Current action and preconditions to check: trajectory_clear

Your task: For each precondition in the list above, predict whether it will hold at this action.

Consider the current scene as observed from the mobile robot's camera, and analyze the predicted future states of all dynamic agents (e.g., people, animals, vehicles, or any moving entities) within the NEXT SECOND.

IMPORTANT: Only answer "very likely" if you are absolutely certain—based on strong, clear evidence—that a dynamic agent will violate the precondition in the predicted future state. Do NOT answer "very likely" for unlikely, ambiguous, or low-probability risks.

Ask yourself for each precondition: Is there a high probability, with clear and convincing evidence, that the predicted future states of any dynamic agent will interfere with the predicted future state of the currently executing action within the NEXT SECOND, causing that precondition to fail?

Assess the risk level based on these predictions. Use "likely" or "very likely" if motions create a clear risk of interference.

Use "neutral" or "improbable" if agents are nearby but their predicted paths are clearly diverging or non-conflicting.

Failure Risk Categories: "very improbable", "improbable", "neutral", "likely", "very likely"

Answer Format: Output ONLY the probability_of_failure value from these categories: "very improbable", "improbable", "neutral", "likely", "very likely"

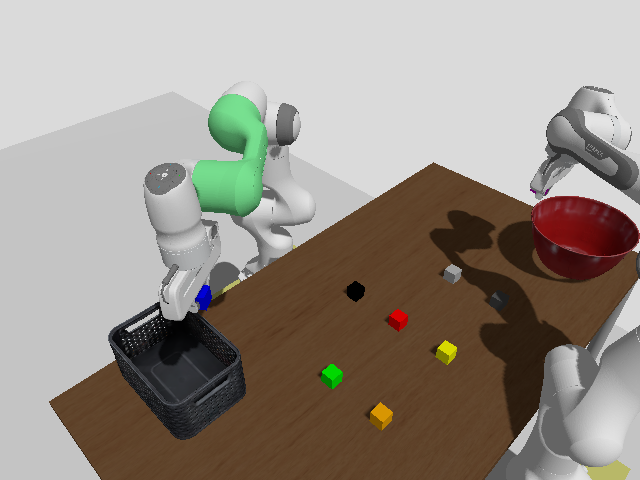

Answer: very improbable